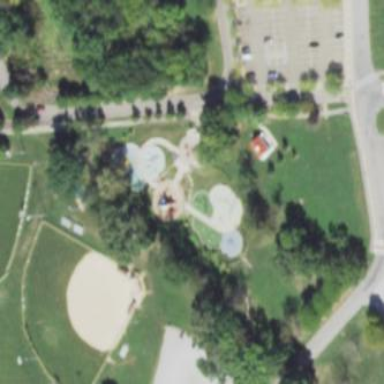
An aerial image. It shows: Playground area for leisure activities on the land.